Question: Given the following:

How do I access the #text element? I've tried:
'''
json.Viewer.StatPackages.StatPackage[0].Name.#text
json.Viewer.StatPackages.StatPackage[0].Name.text
json.Viewer.StatPackages.StatPackage[0].Name.text()
json.Viewer.StatPackages.StatPackage[0].Name.ToString()
'''
Thanks!
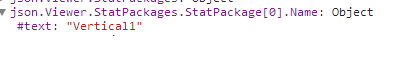
Answer: Square bracket notation, just like your '[0]'. This lets you pass the result of any expression. In your case, you'd just use a string literal '"#text"'. So it's '.Name["#text"]'.